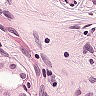
Metastatic tissue present: yes